Interaction volume radius: 5 \u00c5
Interaction volume height: 25 \u00c5
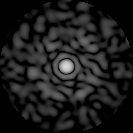
Disorder parameter: 0.8373